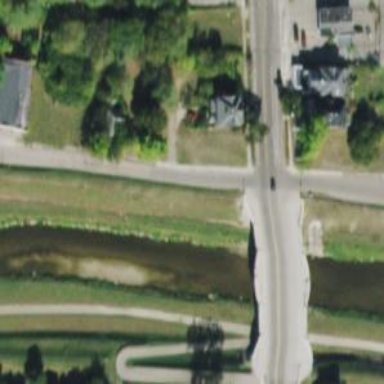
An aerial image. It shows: Footway bridge.